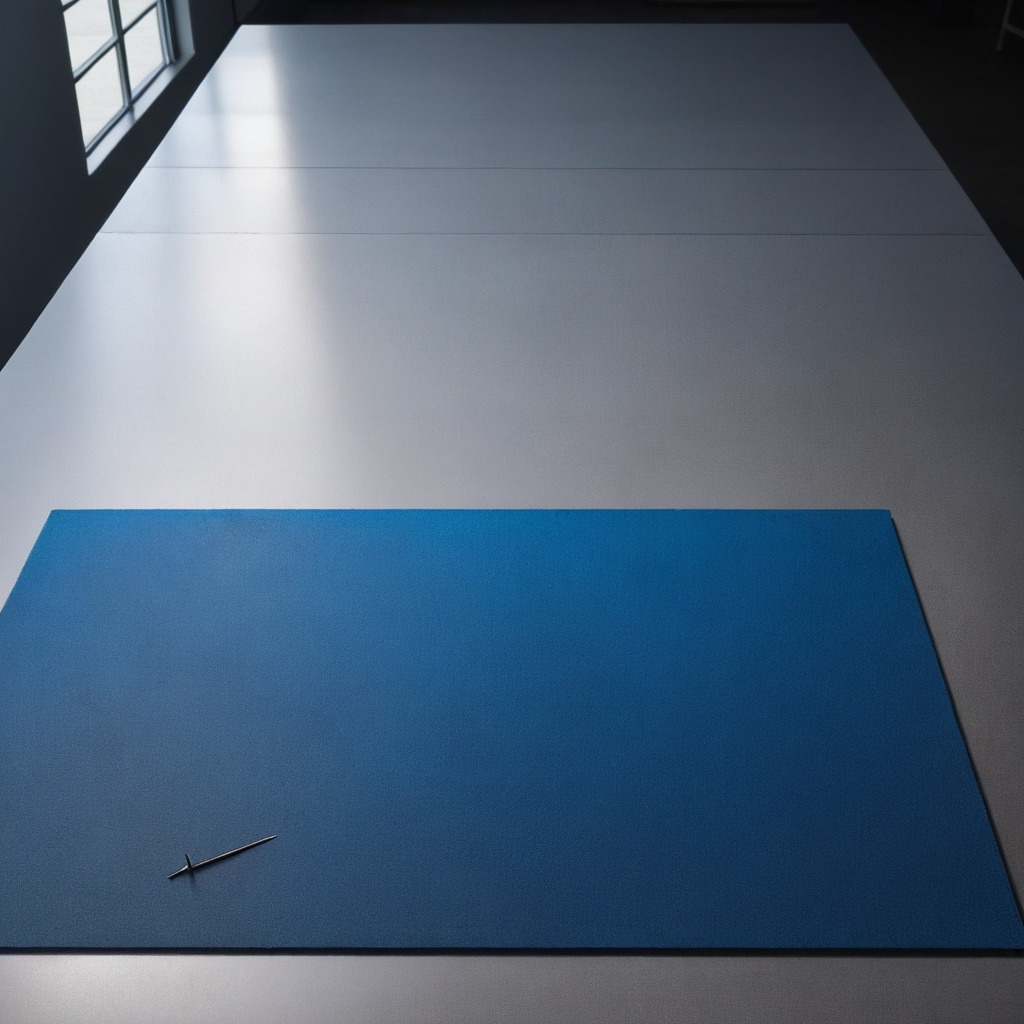
A nail is lying on the granite tabletop.